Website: home-depot
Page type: newsletter-management
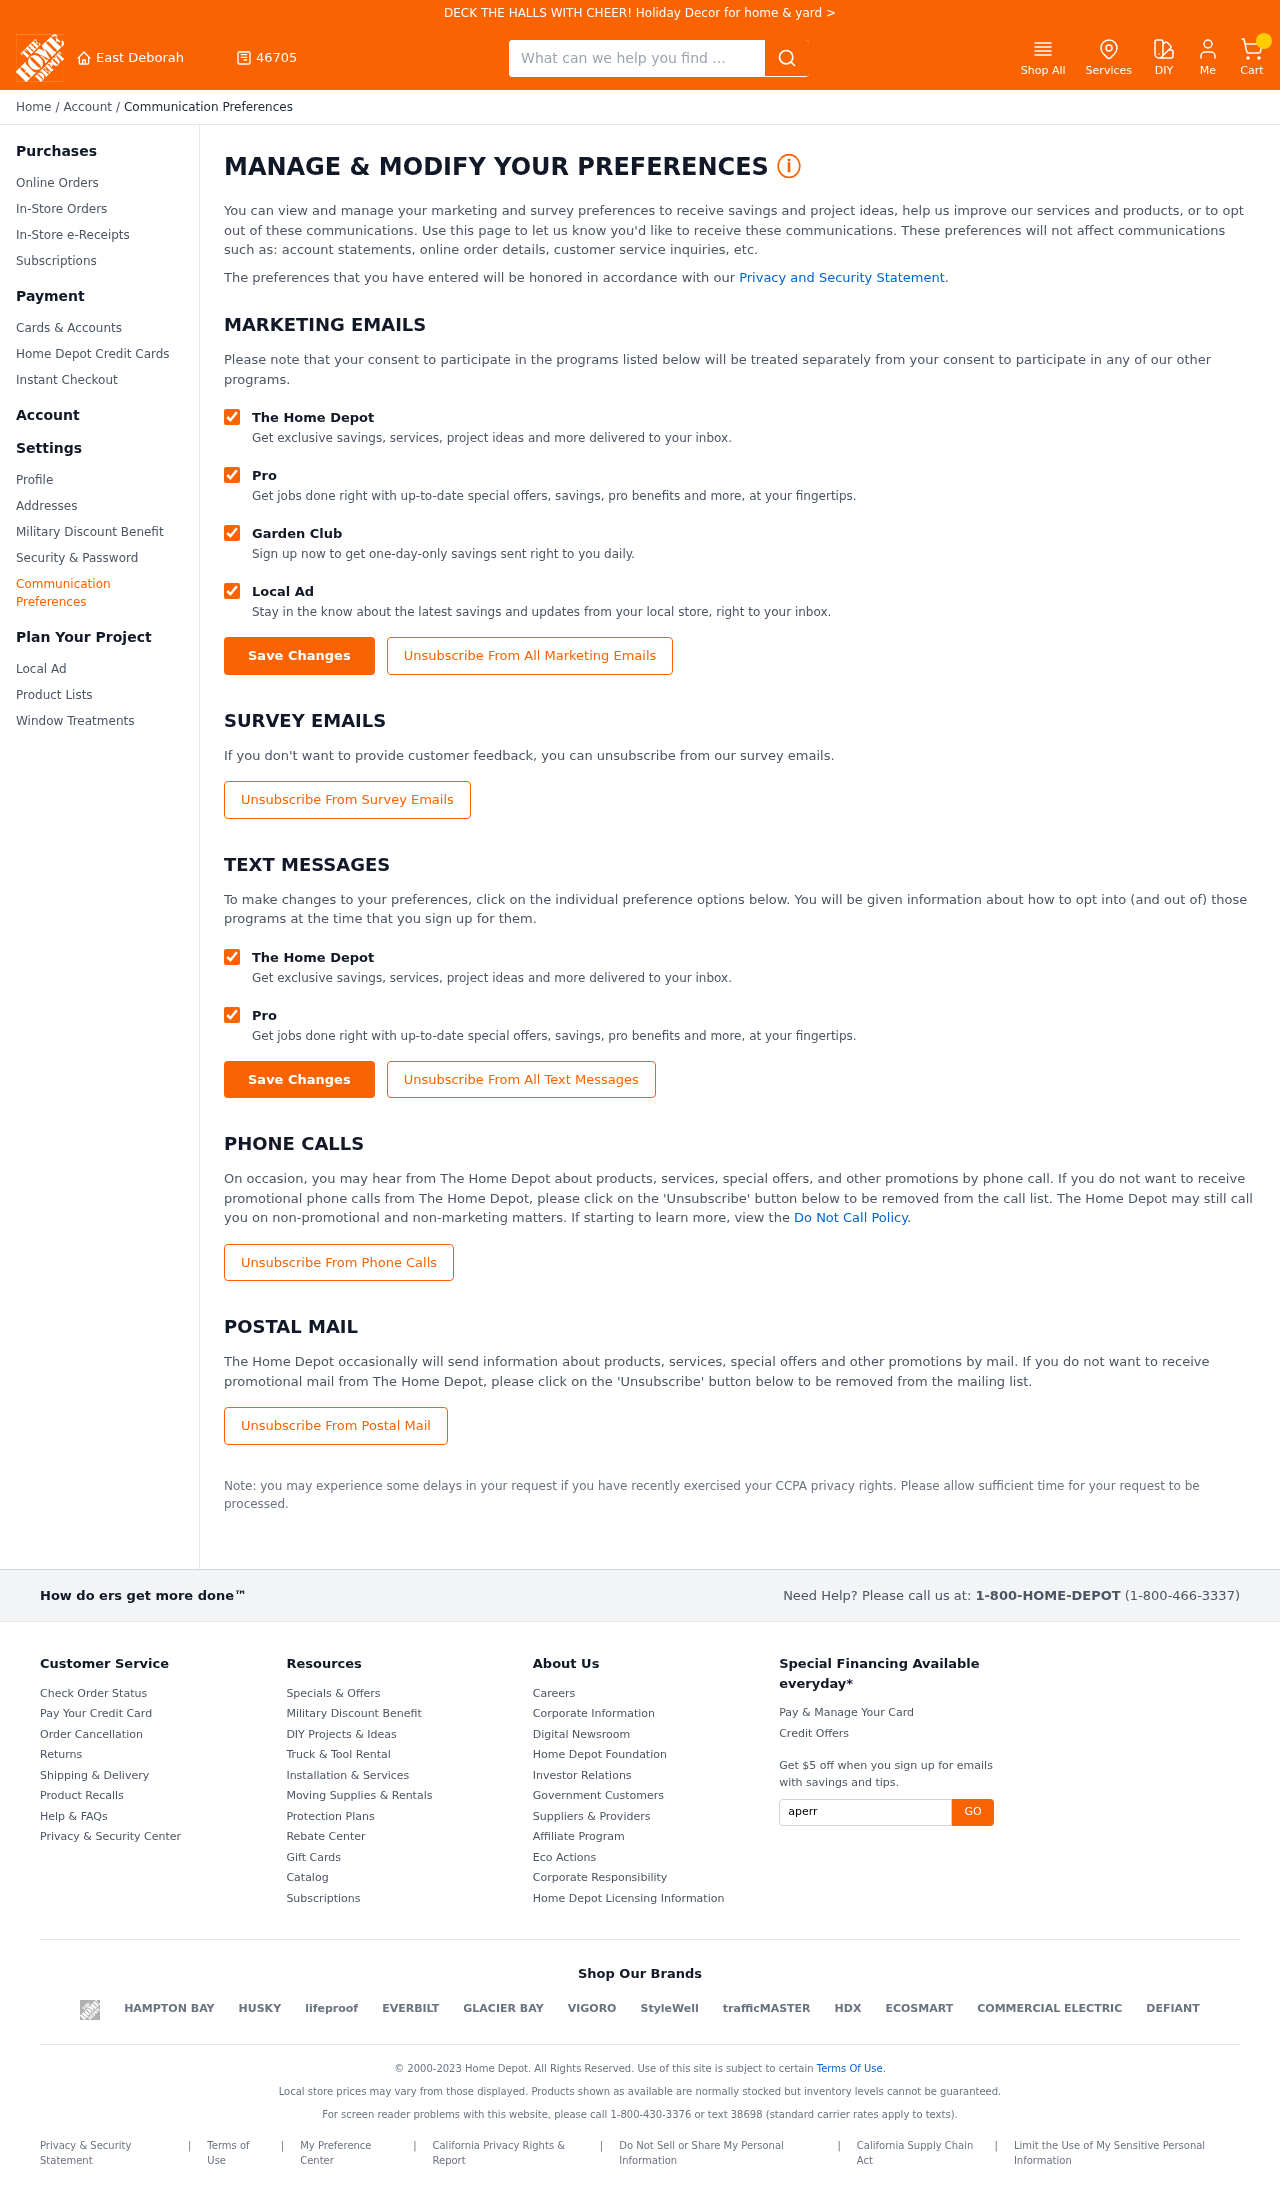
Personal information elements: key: PII_CITY
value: East Deborah
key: PII_POSTCODE
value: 46705
Search elements: key: HEADER_SEARCH
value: What can we help you find ...